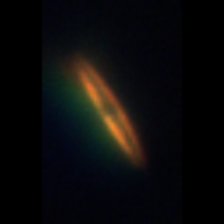
Taxon: Pennate
Group: Diatoms